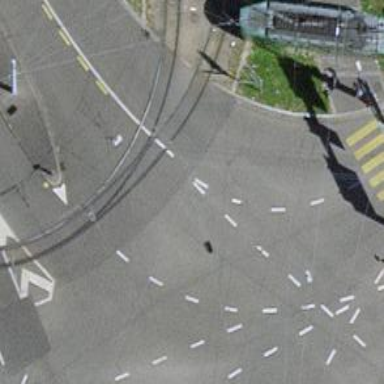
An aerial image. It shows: Tram level crossing on railway.